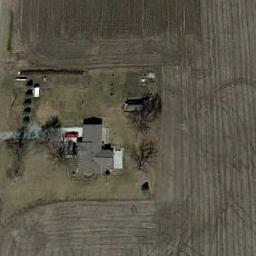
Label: sparse_residential